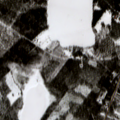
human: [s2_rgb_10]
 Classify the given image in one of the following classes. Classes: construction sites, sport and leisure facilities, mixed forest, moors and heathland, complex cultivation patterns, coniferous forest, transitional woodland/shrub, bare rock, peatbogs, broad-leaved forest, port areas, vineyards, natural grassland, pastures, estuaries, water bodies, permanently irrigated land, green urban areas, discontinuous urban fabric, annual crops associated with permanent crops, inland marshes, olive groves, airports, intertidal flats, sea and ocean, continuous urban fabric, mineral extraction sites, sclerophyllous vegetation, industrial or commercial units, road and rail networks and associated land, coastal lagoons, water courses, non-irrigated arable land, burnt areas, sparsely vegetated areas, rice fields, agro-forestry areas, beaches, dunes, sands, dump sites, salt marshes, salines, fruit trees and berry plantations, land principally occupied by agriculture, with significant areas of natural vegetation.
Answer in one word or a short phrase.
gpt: coniferous forest, mixed forest, water bodies